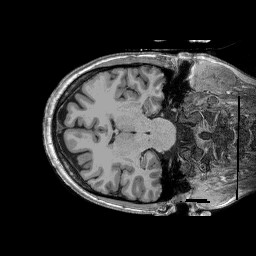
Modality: T1w
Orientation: axial
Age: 24
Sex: female